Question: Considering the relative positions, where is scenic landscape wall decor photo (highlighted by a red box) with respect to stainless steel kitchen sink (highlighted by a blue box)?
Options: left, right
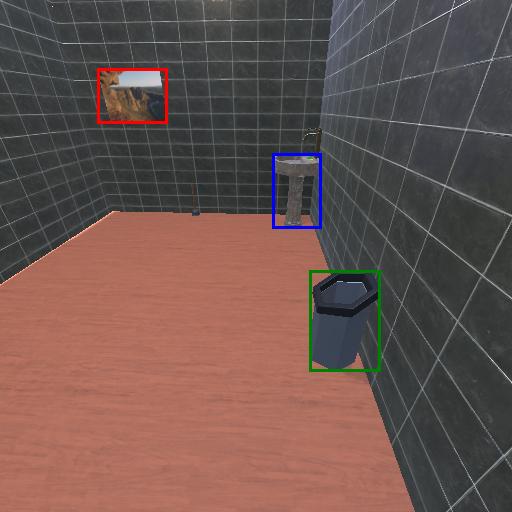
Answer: left